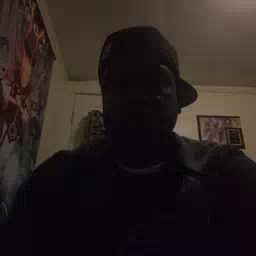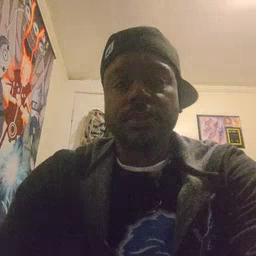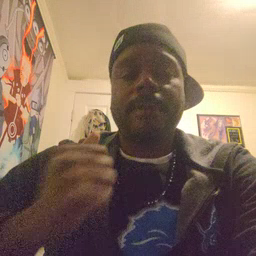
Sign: bath